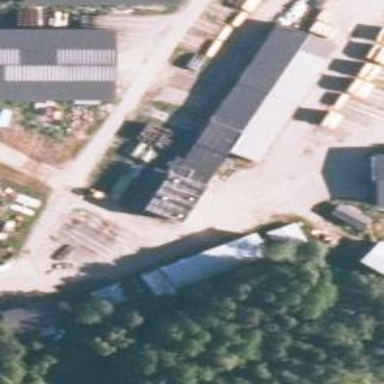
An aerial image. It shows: Generator for power supply.